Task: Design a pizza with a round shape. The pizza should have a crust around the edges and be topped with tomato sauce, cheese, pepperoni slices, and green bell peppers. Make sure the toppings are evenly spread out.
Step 681:
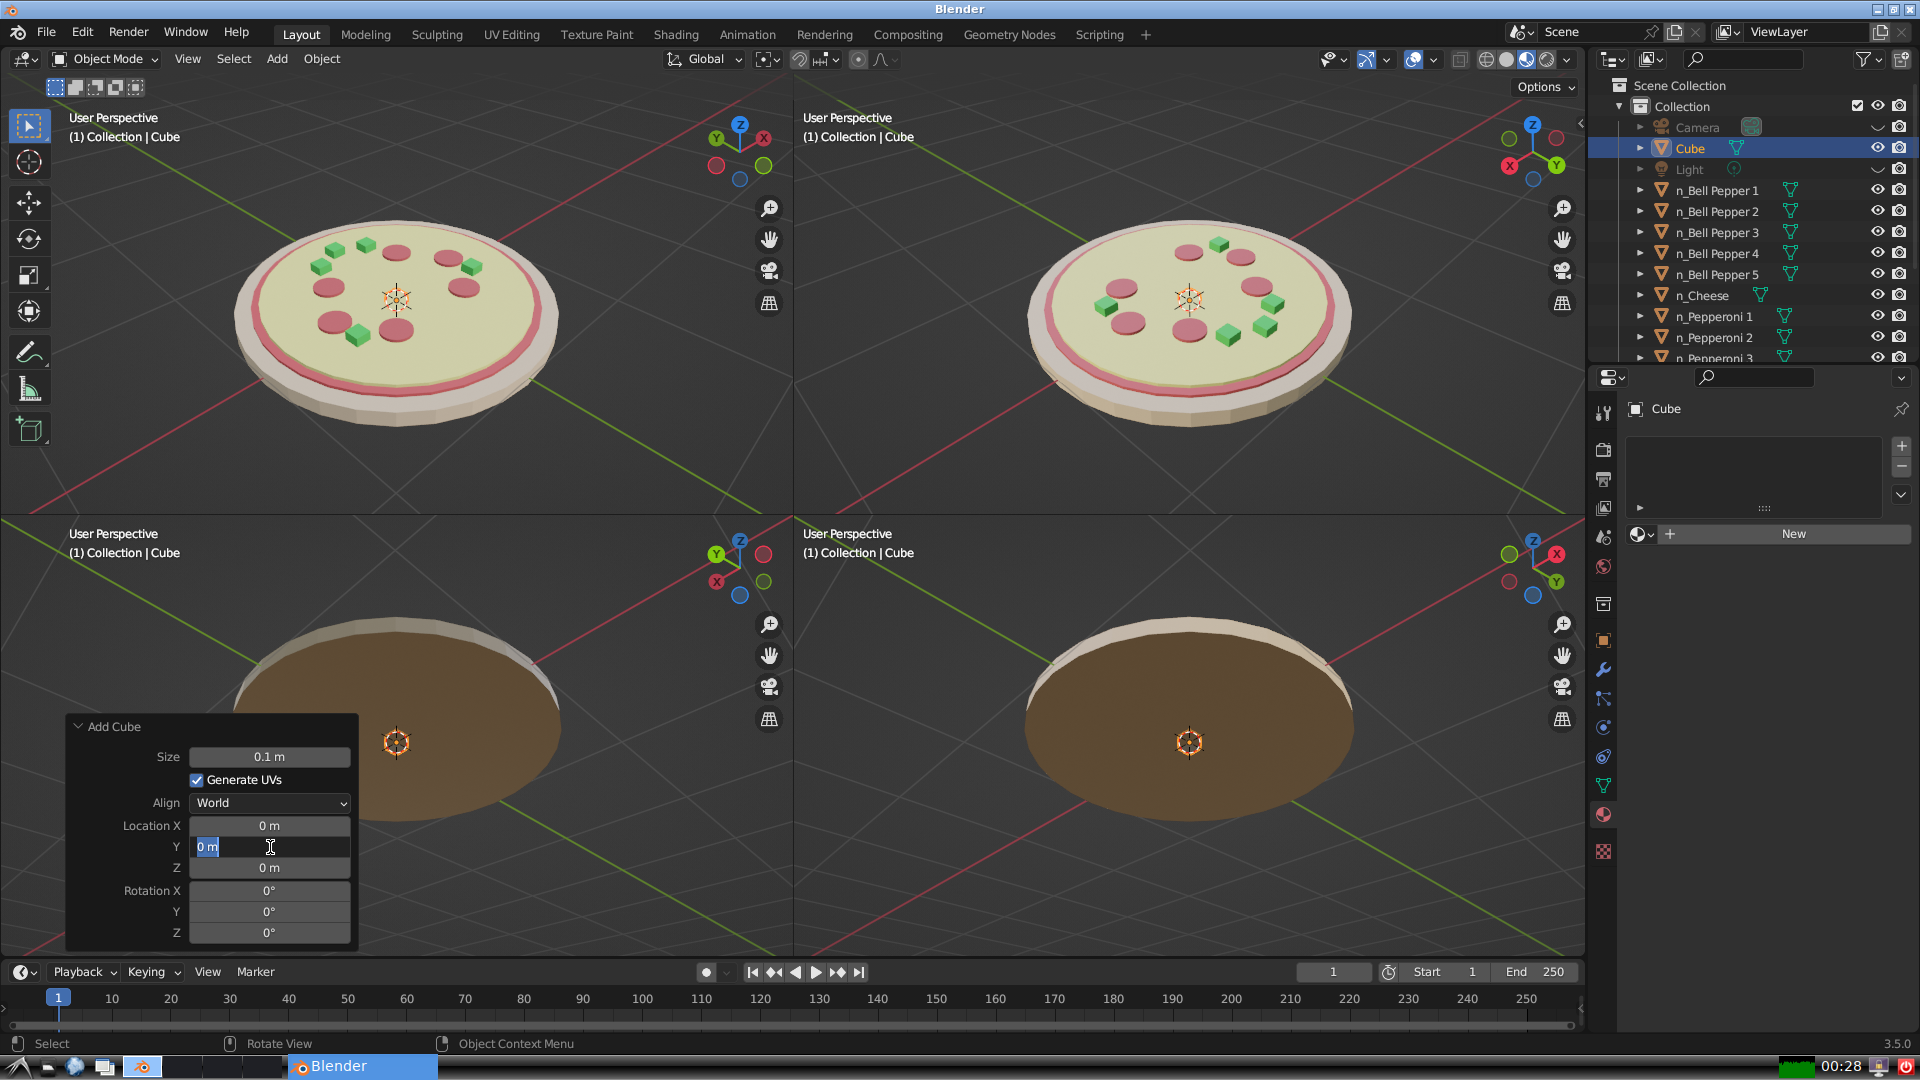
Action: input_text: -0.6